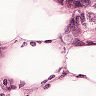
Metastatic tissue present: yes